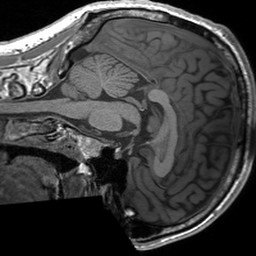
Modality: T1w
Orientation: sagittal
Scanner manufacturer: siemens
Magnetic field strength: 3 T
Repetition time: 1.54 s
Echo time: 0.00234 s